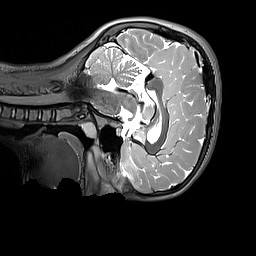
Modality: T2w
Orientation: sagittal
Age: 11
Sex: female
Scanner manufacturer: siemens
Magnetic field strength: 3 T
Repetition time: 3.2 s
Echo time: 0.408 s